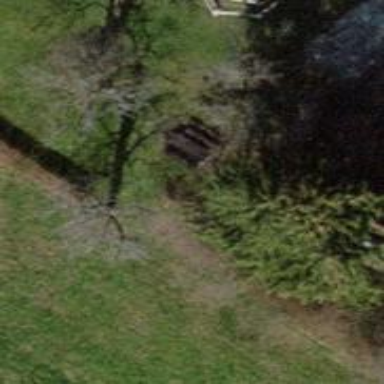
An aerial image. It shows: Picnic table located in leisure land area.